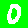
Digit: 0